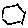
Label: hexagon